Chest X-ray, AP view. Patient: 77 years old, sex M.
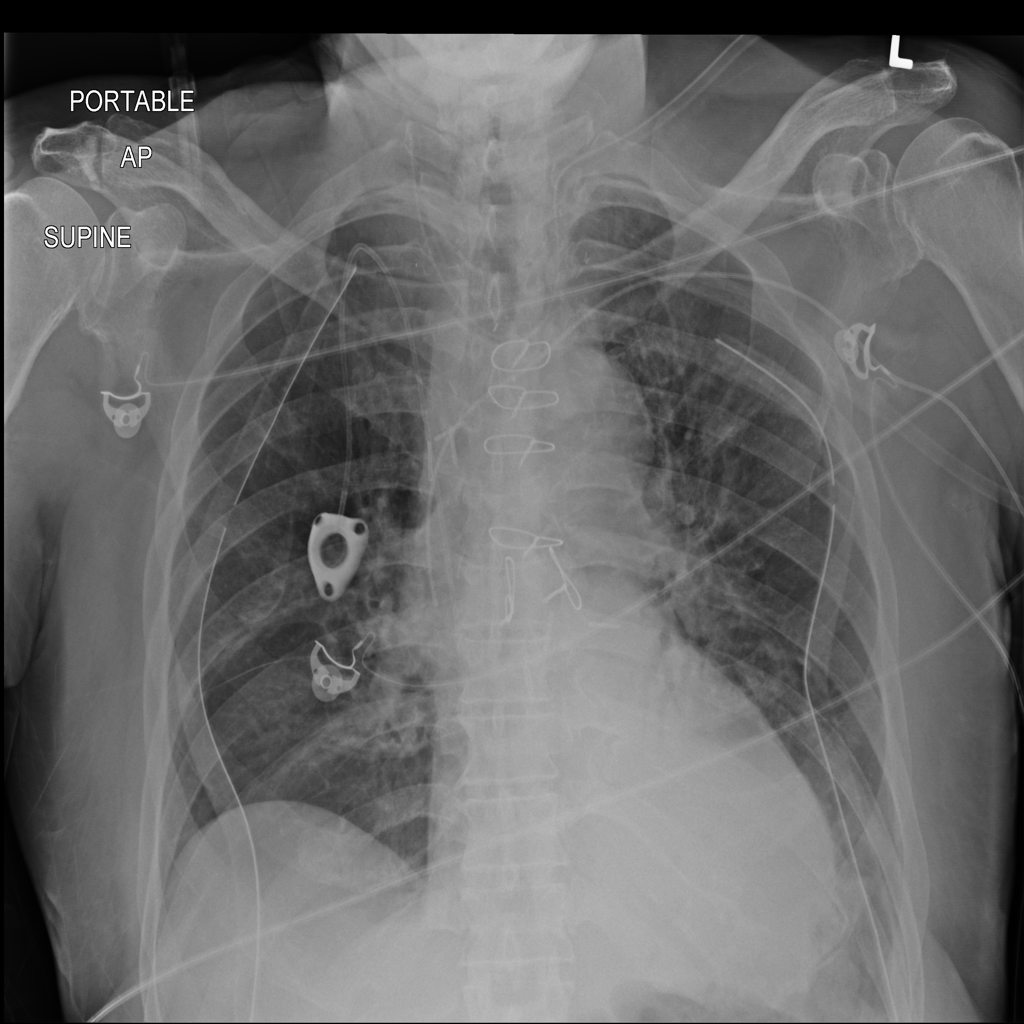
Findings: Atelectasis, Consolidation